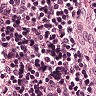
Metastatic tissue present: no